Question: Currently learning Python to automate API and faced the first significant issue I found no solution for.
When I try to run my test either with Run or with terminal by 'python -m pytest' or just 'pytest/py.test' commands, I get this in the Run tab:
'''
/Users/usr/PycharmProjects/project/bin/python /Applications/PyCharm CE.app/Contents/plugins/python-ce/helpers/pycharm/_jb_pytest_runner.py --path /Users/usr/PycharmProjects/project/tests/test_google_maps_api.py
Testing started at 20:20 ...
Launching pytest with arguments /Users/usr/PycharmProjects/project/tests/test_google_maps_api.py --no-header --no-summary -q in /Users/usr/PycharmProjects/project/tests
test session starts ==============================
collecting ... collected 0 items
no tests ran in 0.24s =============================
Process finished with exit code 5
Empty suite
'''
Or this in the terminal:
'''
test session starts ===========================================================================================
platform darwin -- Python 3.11.1, pytest-7.2.1, pluggy-1.0.0 rootdir: /Users/usr/PycharmProjects/project
collected 0 items
no tests ran in 0.13s ==========================================================================================
'''
Here is the structure of my project:

And here is the code:
test_http_methods_here.py file:
'''
import requests
class test_http_methods:
headers = {'Content-Type': 'application/json'}
cookies = ""
@staticmethod
def test_get(url):
result = requests.get(url, headers=test_http_methods.headers, cookies=test_http_methods.cookies)
return result
@staticmethod
def test_post(url, body):
result = requests.post(url, json=body, headers=test_http_methods.headers, cookies=test_http_methods.cookies)
return result
@staticmethod
def test_put(url, body):
result = requests.put(url, json=body, headers=test_http_methods.headers, cookies=test_http_methods.cookies)
return result
@staticmethod
def test_delete(url, body):
result = requests.delete(url, json=body, headers=test_http_methods.headers, cookies=test_http_methods.cookies)
return result
'''
test_api.py file:
'''
from workfiles.test_http_methods_here import test_http_methods
base_url = "https://rahulshettyacademy.com"
key = 'key=qaclick123'
class test_google_maps_api():
@staticmethod
def test_create_new_place():
json_for_new_place = {
"location": {
"lat": -38.383494,
"lng": 33.427362
}, "accuracy": 50,
"name": "Frontline house",
"phone_number": "(+91) <PHONE>",
"address": "29, side layout, cohen 09",
"types": [
"shoe park",
"shop"
],
"website": "http://google.com",
"language": "French-IN"
}
post_resource = '/maps/api/place/add/json'
post_url = base_url + post_resource + key
print (post_url)
result_post = test_http_methods.test_post(post_url, json_for_new_place)
print(result_post.text)
return result_post
'''
test_google_maps_api.py file:
'''
import requests
from requests import Response
from workfiles.test_api import test_google_maps_api
class test_create_new_place():
def test_create_new_place(self):
print("Method POST")
result_post: requests.Response = test_google_maps_api.test_create_new_place()
'''
I have already tried the following:
1. Adding and removing __init__.py file in every directory
2. Adding and removing conftest.py file in every directory
3. Adding test/tests to the workfiles folder name
4. Naming every method/function with test_...
5. Setting up pytest as Default test runner
6. Adding my autom_api_project directory as Content Root in Project Structure
7. Clearing cache and restarting PyCharm after all these
8. Adding empty tests.py file to the root directory
9. Something else I can't remember
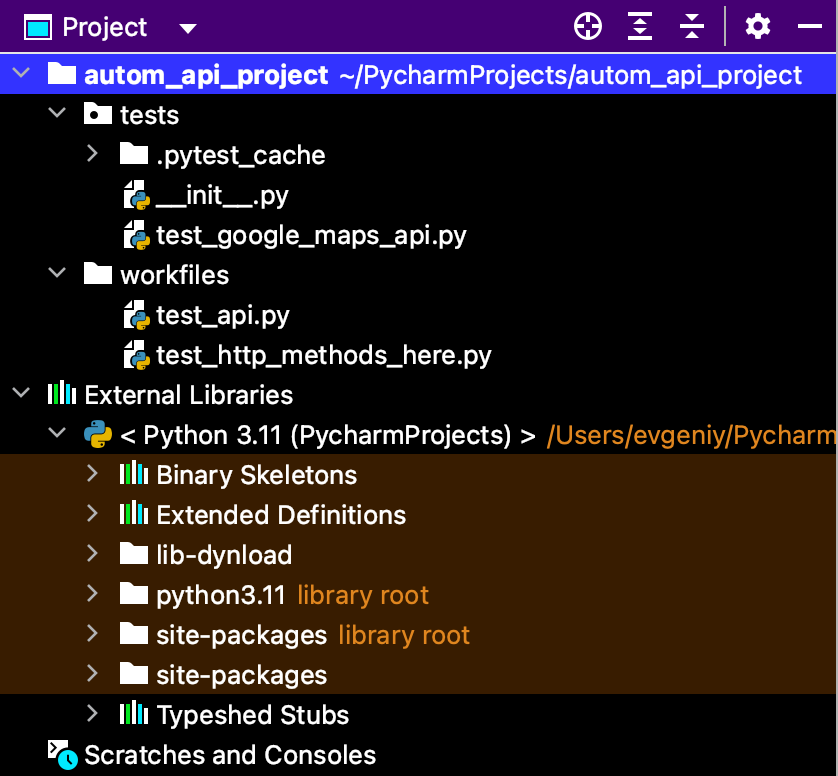
Answer: Your test classes are not adhering to Pytest's <URL> and therefore the discovery fails. Test classes must be named using 'Test' prefix, that is with uppercase 'T'.